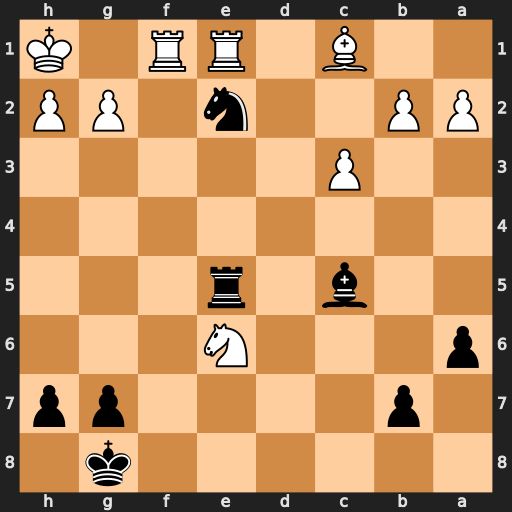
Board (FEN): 6k1/1p4pp/p3N3/2b1r3/8/2P5/PP2n1PP/2B1RR1K
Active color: b
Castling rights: -
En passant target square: -
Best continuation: Ng3+ hxg3 Rh5#